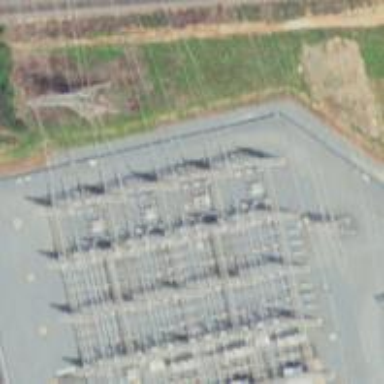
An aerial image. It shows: Switch for power supply.